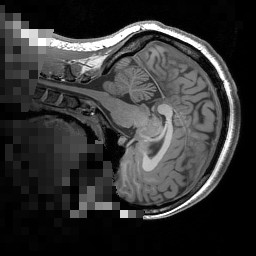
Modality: T1w
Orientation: sagittal
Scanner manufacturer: siemens
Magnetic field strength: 3 T
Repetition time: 1.5 s
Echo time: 0.00291 s